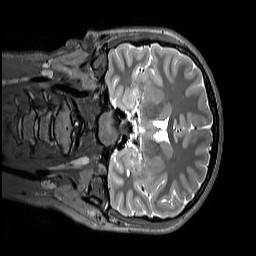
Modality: T2w
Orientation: coronal
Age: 11
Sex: female
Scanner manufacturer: siemens
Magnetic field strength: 3 T
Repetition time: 3.2 s
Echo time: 0.408 s